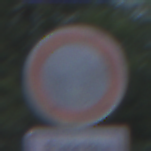
Verkehrszeichen: VerbotFahrzeugeAllerArt
Zusatzzeichen unten: BesondereFahrzeugeUndTransportgueter11
Umgebung: Outdoor, Urban
Tageszeit: SunriseSunset
Wetter: PartlyCloudy
Licht: Natural
Jahreszeit: NotSpecified
Kontrast: LowContrast